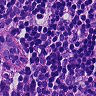
Metastatic tissue present: no